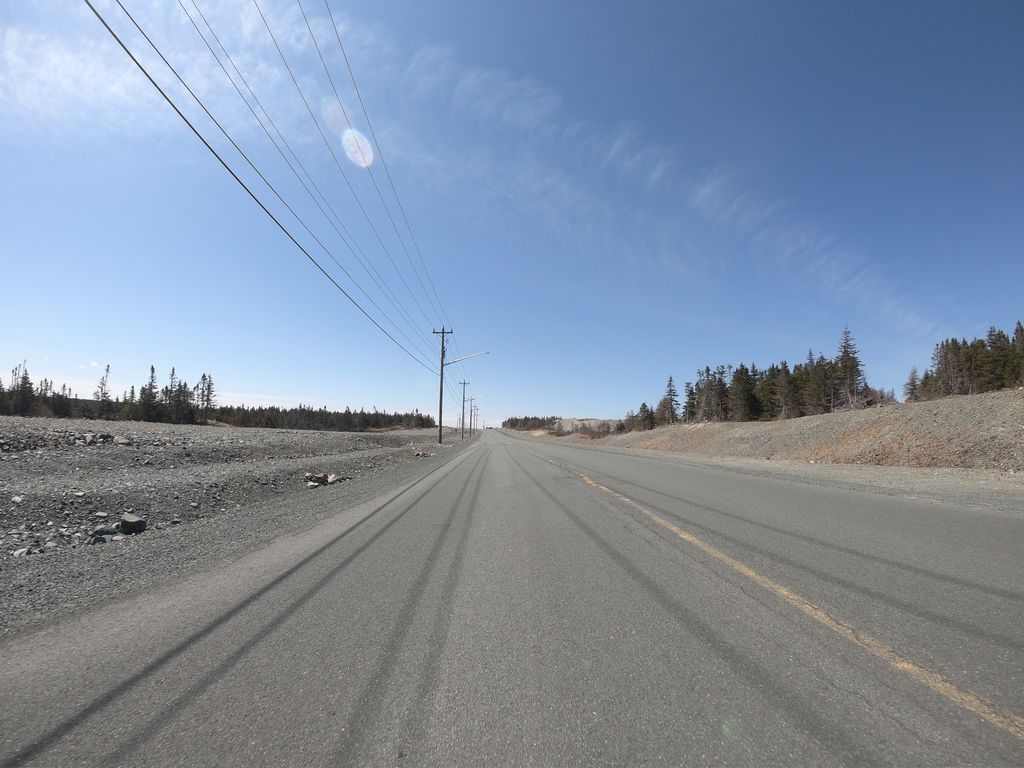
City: st_johns